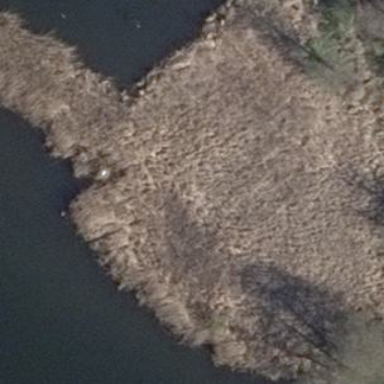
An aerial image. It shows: Reedbed in wetland area.